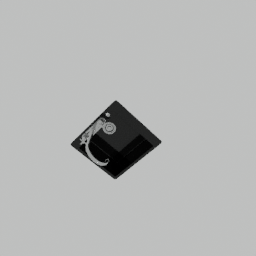
Label: appliances